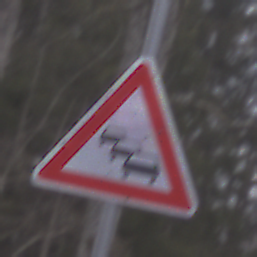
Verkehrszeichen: Stau
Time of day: Midday
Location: Outdoor (Nature)
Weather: Overcast
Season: Autumn
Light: Natural